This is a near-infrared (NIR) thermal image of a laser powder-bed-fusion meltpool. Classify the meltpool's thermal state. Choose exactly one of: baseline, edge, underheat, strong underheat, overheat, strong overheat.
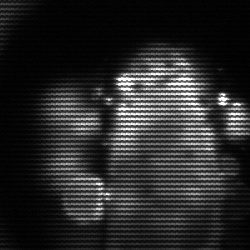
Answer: strong underheat